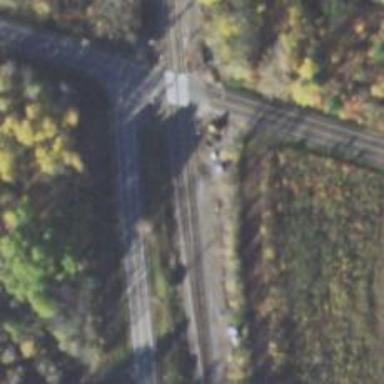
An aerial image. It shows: Railway track.